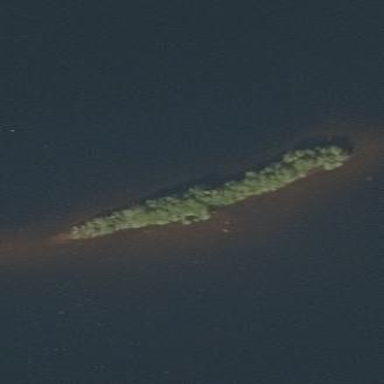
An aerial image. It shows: Islet surrounded by woodland.